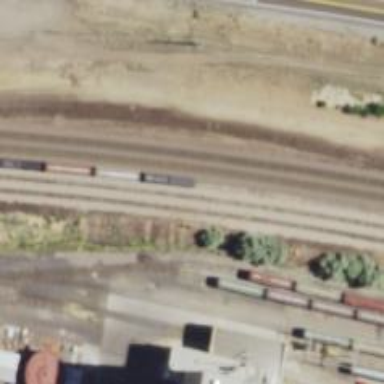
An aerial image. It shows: Railway yard used for servicing trains.